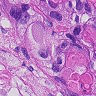
Metastatic tissue present: yes